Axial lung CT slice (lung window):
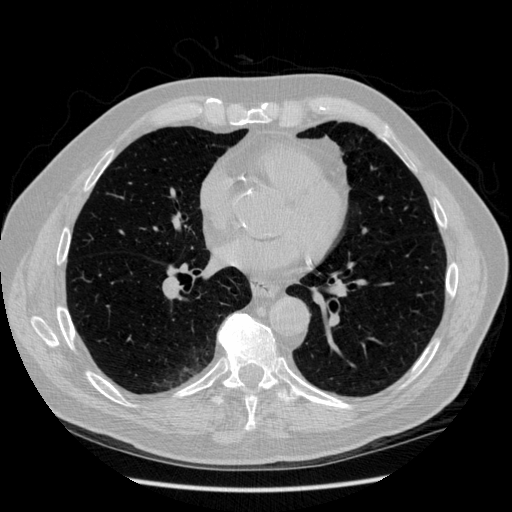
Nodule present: no